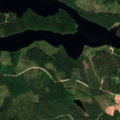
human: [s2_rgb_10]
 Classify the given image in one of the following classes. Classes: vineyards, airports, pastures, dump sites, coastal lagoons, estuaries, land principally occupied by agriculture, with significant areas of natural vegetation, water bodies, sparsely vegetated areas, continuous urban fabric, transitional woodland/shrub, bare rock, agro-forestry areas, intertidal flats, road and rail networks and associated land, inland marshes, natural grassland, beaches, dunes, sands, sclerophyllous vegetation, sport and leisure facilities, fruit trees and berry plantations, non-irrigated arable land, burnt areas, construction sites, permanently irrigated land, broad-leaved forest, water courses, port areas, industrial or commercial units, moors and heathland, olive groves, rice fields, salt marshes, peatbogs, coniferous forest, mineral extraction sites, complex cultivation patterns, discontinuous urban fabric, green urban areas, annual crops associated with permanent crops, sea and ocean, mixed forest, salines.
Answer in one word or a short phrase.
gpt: coniferous forest, mixed forest, transitional woodland/shrub, water bodies